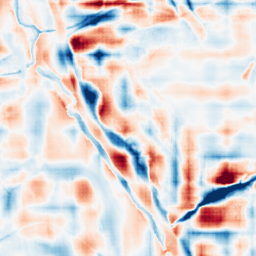
Category: wavelet
Decomposition family: wavelet_reverse_biorthogonal
Decomposition parameters: wavelet: rbio4.4
level: 5
Upsampling method: sinc_blackman
Upsampling parameters: scale: 8
kernel_size: 16
Upsampling scale: 8